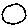
Label: circle